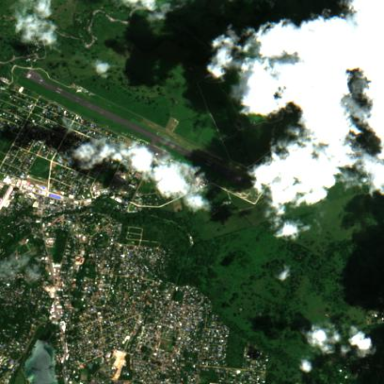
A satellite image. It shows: International aerodrome.